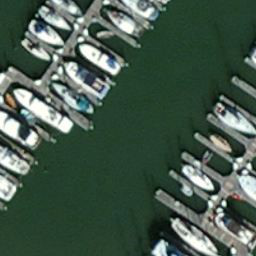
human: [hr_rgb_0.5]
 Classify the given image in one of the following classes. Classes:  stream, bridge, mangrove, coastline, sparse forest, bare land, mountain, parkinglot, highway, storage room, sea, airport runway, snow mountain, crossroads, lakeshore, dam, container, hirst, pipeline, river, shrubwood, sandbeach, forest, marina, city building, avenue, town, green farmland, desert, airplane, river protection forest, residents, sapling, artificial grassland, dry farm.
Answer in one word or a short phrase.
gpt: marina